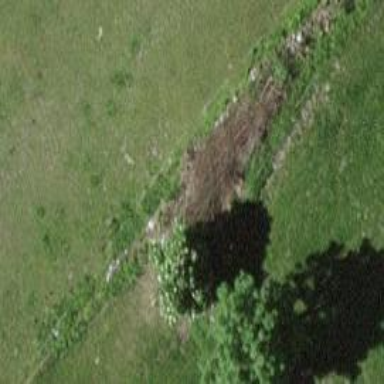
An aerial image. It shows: Dry stone wall barrier.